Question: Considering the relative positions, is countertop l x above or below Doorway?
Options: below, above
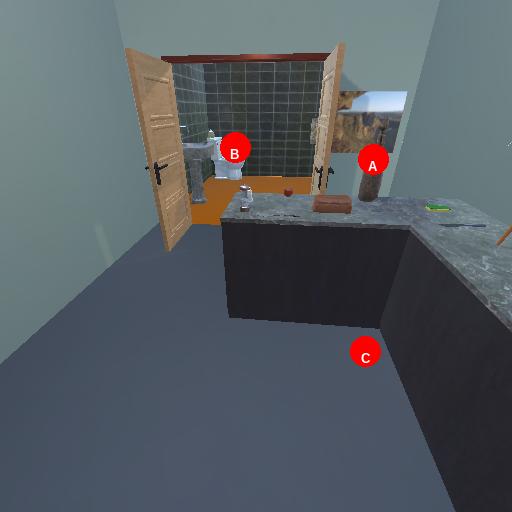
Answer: below